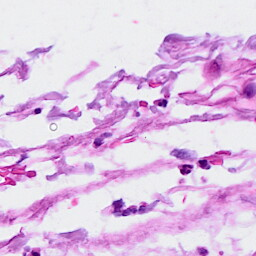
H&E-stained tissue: Breast